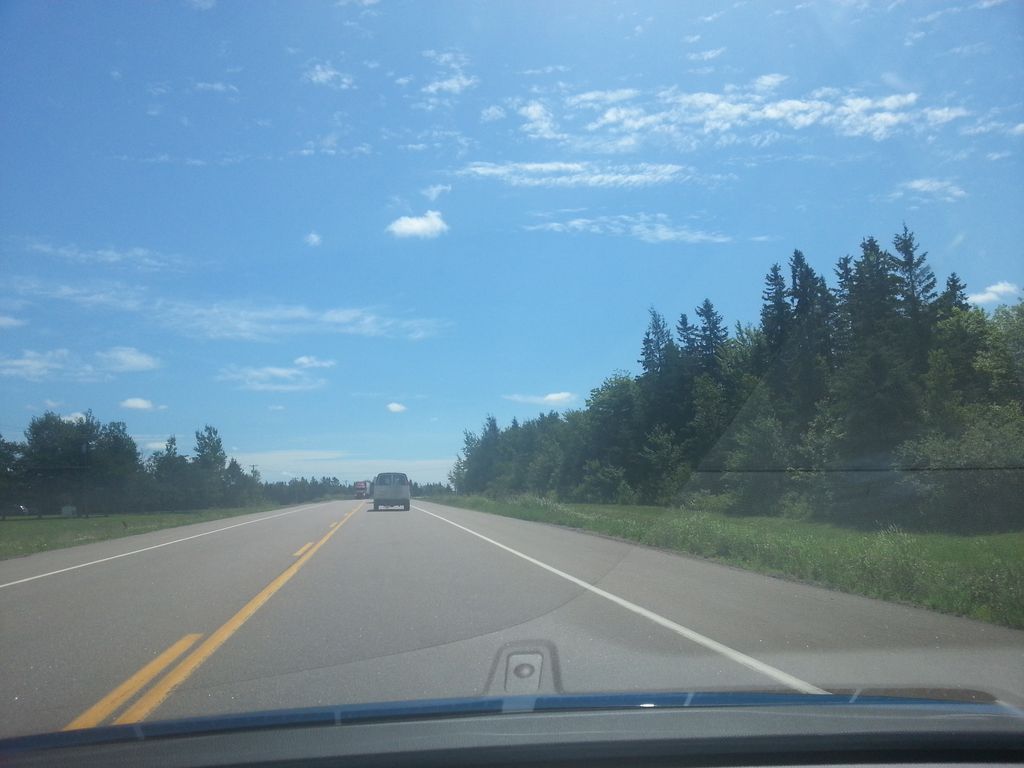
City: charlottetown